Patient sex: M
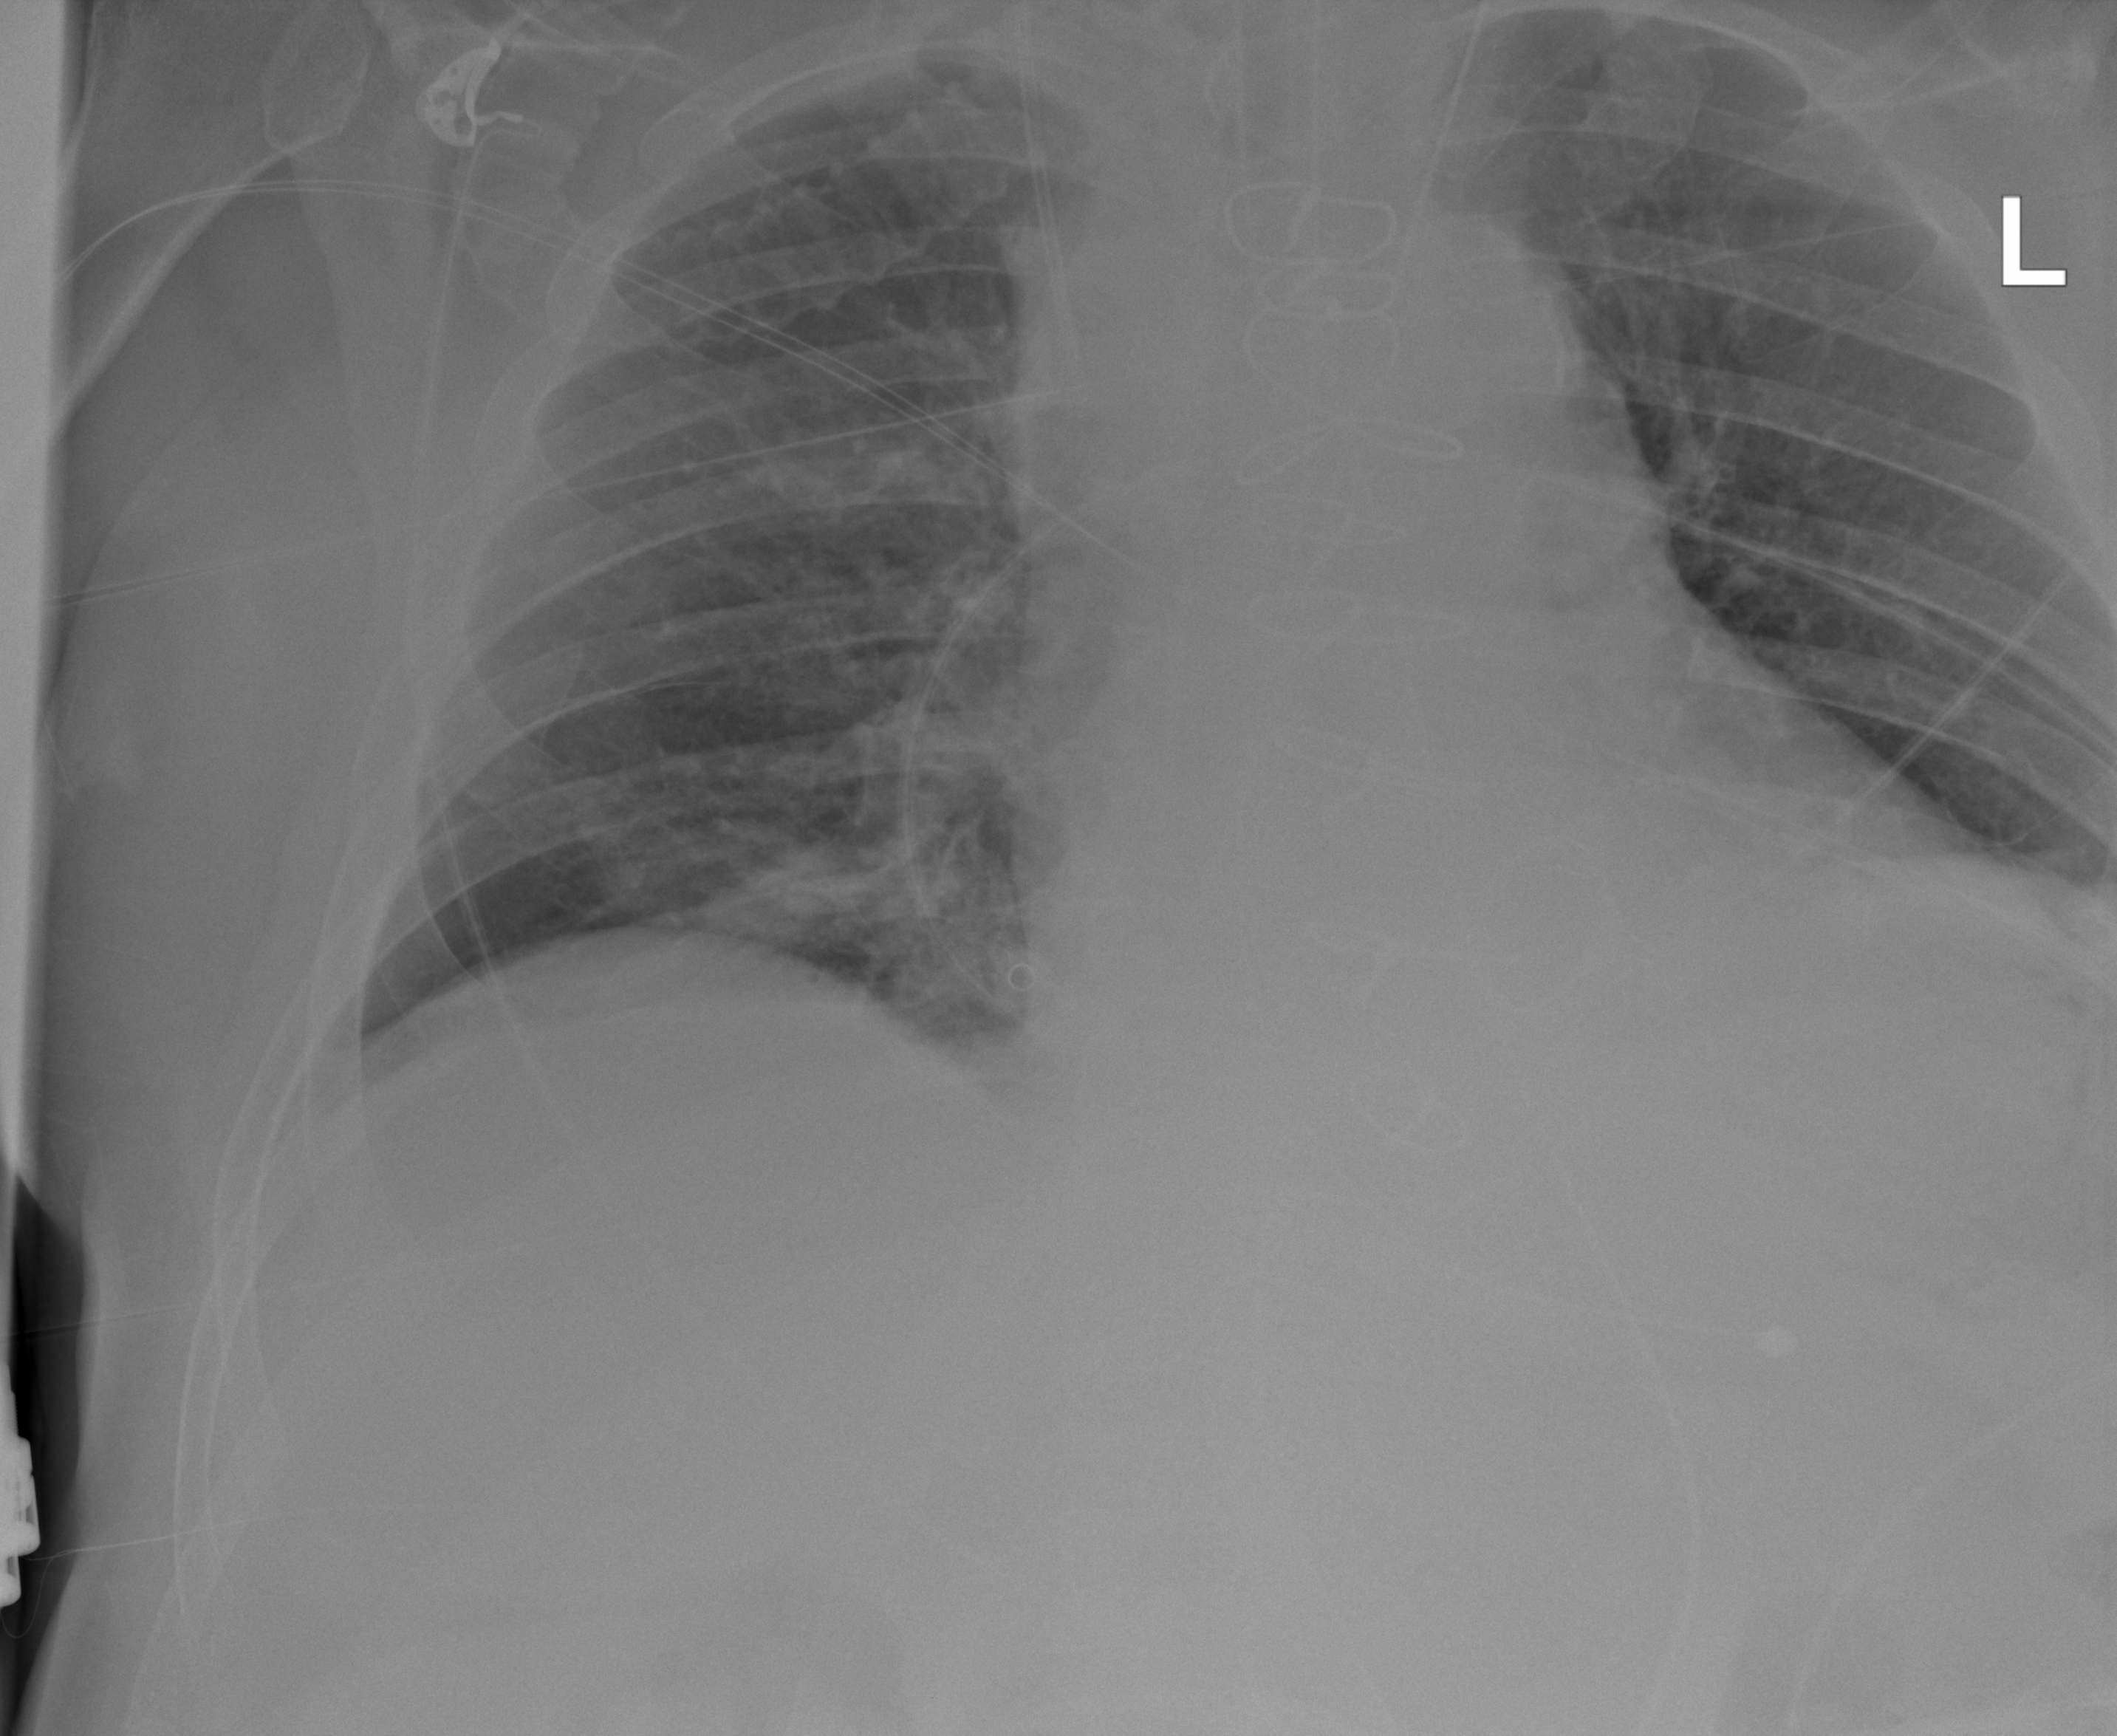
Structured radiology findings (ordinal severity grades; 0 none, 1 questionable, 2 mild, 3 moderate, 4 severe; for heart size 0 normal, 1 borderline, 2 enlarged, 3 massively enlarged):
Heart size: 1
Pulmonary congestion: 2
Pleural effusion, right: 0
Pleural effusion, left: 0
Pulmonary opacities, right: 0
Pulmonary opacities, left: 0
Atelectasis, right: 2
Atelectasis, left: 2